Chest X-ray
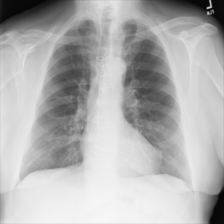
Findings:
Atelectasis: negative
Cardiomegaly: negative
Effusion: negative
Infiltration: negative
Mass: negative
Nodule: negative
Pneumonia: negative
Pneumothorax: negative
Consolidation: negative
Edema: negative
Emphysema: positive
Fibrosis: negative
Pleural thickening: negative
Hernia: negative